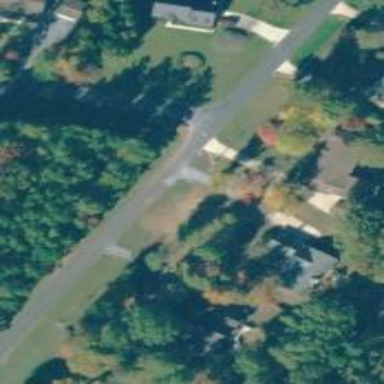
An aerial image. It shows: Driveway leading to service road.